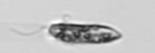
Label: Euglena